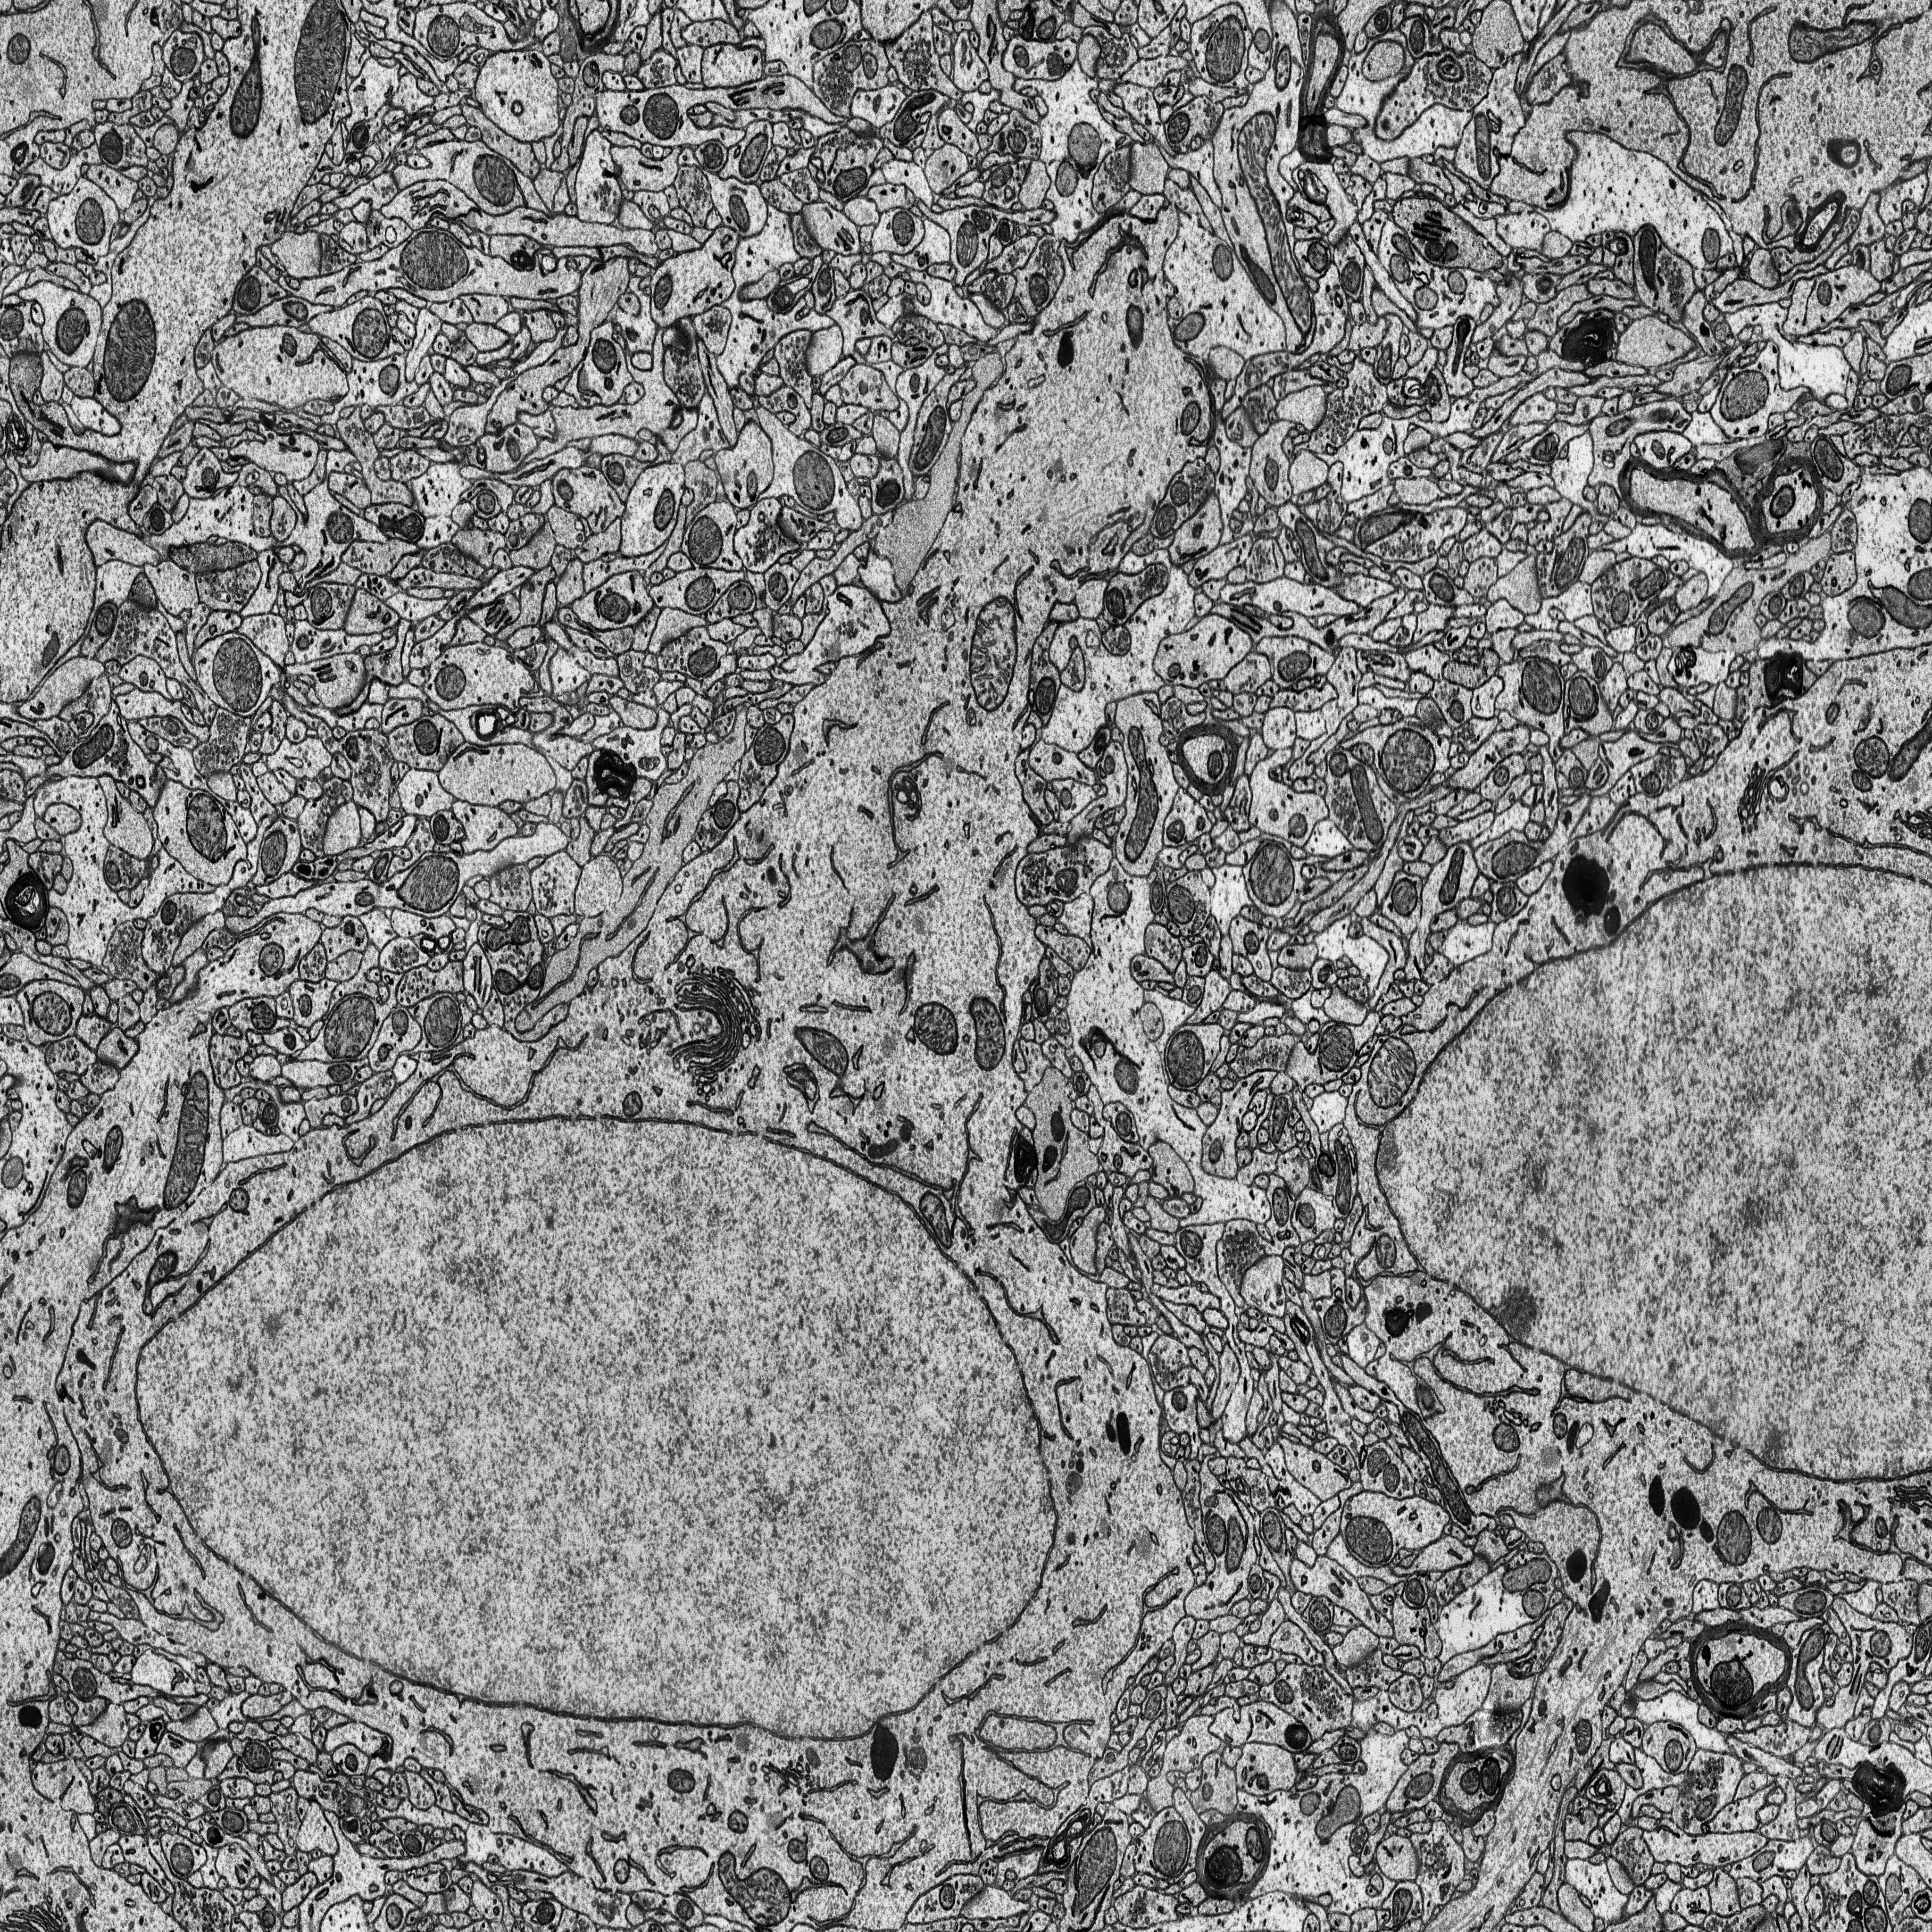
Electron microscopy slice of rat cortex tissue
Slice depth (z): 394
Mitochondria instances in slice: 326